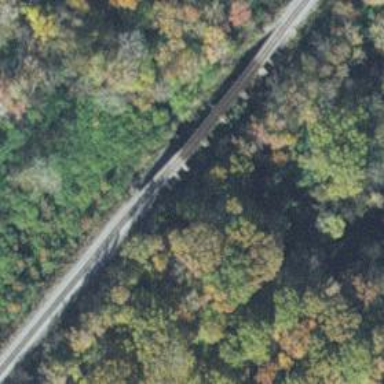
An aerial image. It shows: Railway with two tracks.